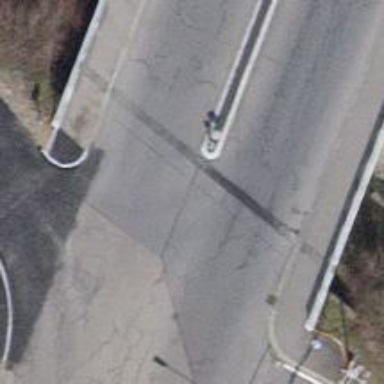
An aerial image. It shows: Unclassified road with asphalt surface running over bridge.